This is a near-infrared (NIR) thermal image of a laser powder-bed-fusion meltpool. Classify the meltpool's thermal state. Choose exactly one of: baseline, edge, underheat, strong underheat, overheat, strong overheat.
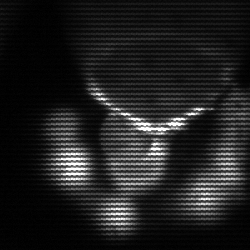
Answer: edge